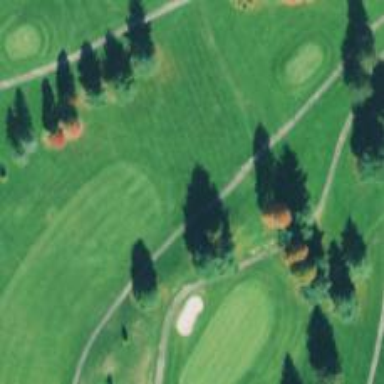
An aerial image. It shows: Pathway for golfing.